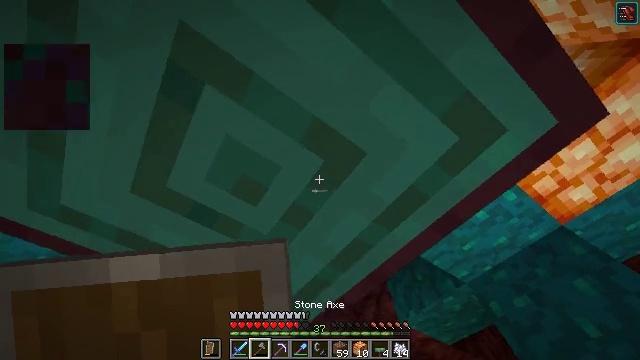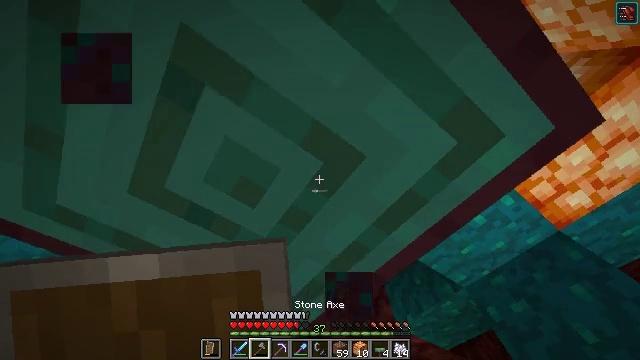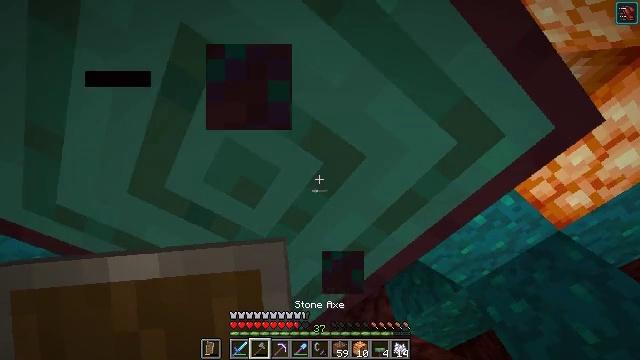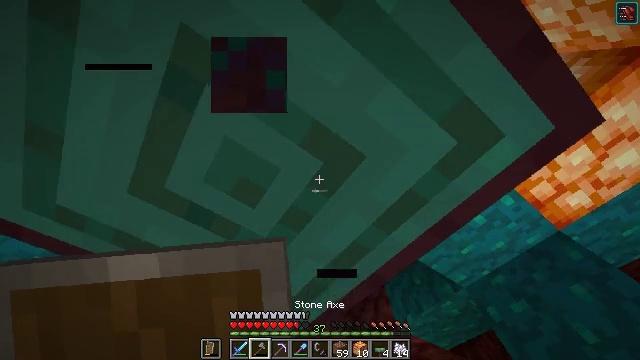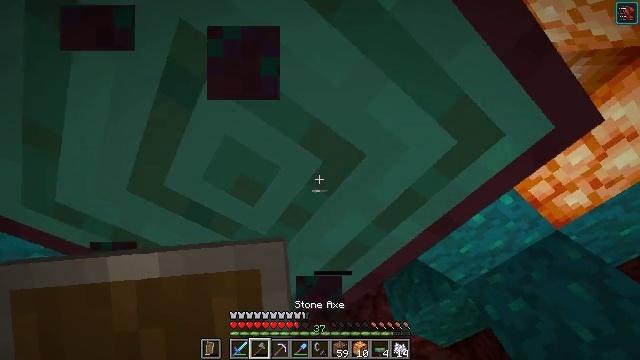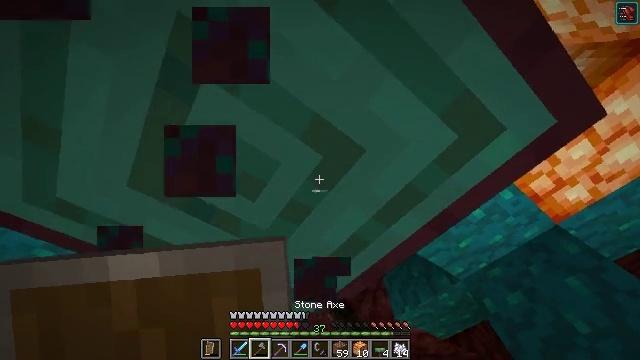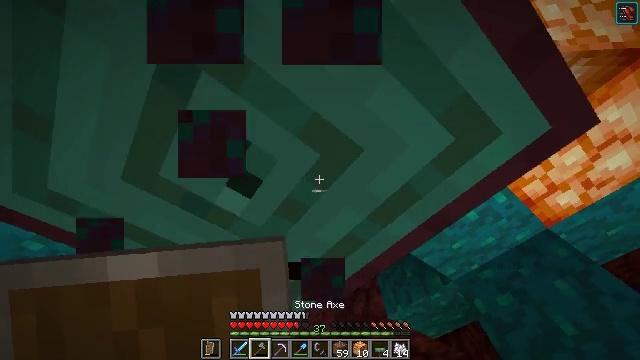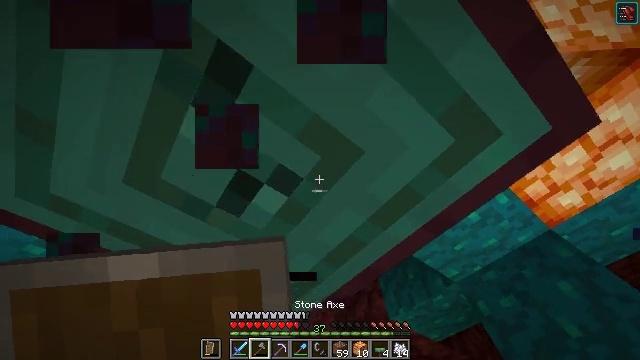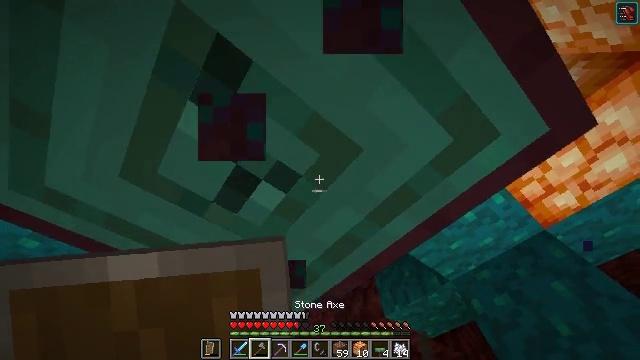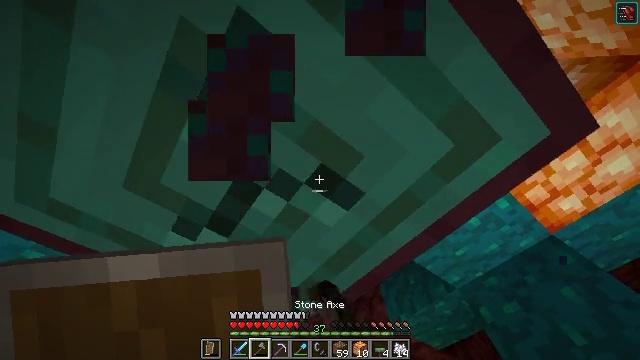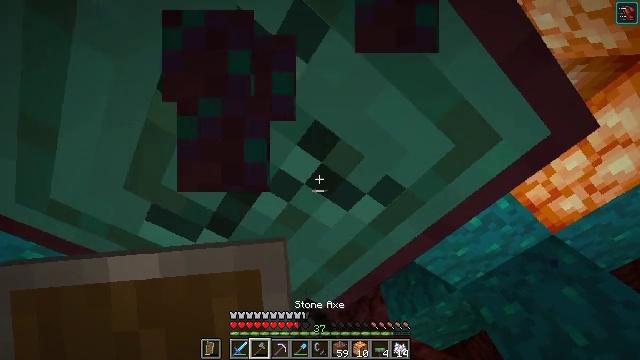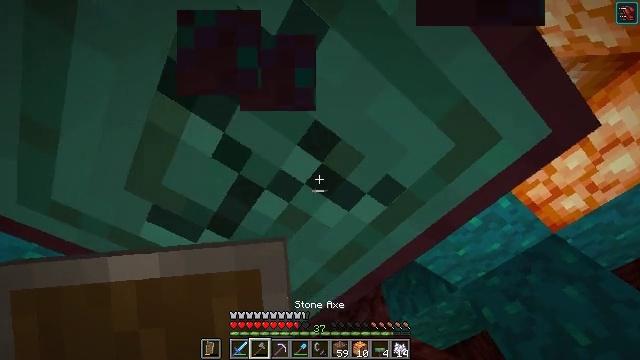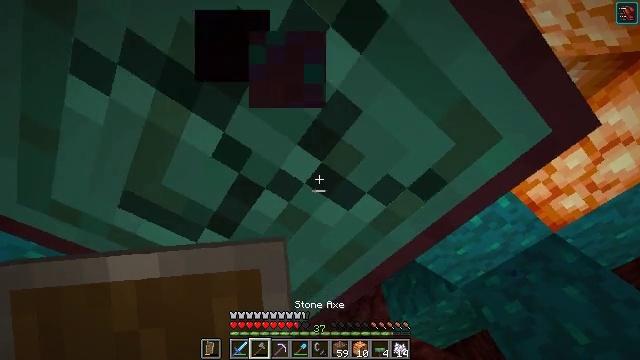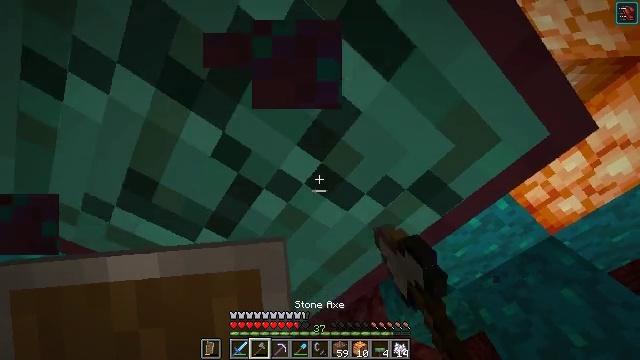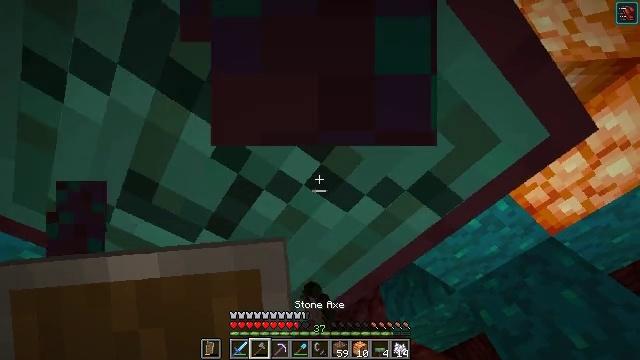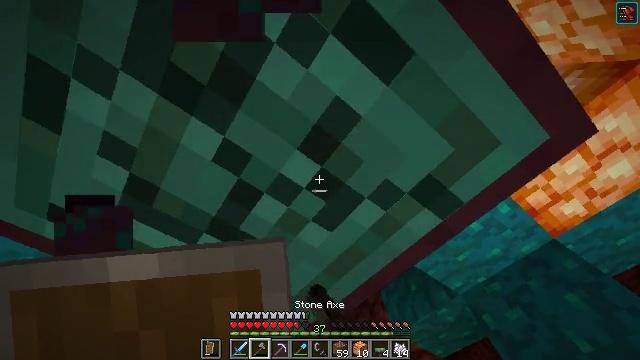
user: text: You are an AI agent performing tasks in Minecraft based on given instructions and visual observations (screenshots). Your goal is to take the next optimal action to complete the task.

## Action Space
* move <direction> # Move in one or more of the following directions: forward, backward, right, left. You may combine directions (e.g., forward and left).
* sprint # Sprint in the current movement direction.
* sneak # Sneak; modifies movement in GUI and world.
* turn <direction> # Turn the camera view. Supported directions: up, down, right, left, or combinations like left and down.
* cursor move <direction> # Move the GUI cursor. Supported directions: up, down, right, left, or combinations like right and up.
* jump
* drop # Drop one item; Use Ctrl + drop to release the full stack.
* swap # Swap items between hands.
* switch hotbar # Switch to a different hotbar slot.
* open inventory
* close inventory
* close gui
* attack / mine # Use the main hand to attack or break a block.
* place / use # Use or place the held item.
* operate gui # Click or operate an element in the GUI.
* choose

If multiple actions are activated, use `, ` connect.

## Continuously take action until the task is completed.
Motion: motion action
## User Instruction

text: Gather warped stem with an axe.
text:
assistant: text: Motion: attack / mine
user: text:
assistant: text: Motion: attack / mine
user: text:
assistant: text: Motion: attack / mine
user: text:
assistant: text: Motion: attack / mine
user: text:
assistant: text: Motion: turn down, attack / mine
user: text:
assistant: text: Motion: turn right, attack / mine
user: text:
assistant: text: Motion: attack / mine
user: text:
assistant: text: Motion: turn right, attack / mine
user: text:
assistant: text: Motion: turn left and up, attack / mine
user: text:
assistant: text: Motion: attack / mine
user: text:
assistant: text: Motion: attack / mine
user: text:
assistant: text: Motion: attack / mine
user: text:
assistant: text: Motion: attack / mine
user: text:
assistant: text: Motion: attack / mine
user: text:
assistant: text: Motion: attack / mine
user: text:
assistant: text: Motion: turn up, attack / mine
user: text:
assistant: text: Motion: turn up, attack / mine
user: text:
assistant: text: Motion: turn up, attack / mine
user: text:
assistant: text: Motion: attack / mine
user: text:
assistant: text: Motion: attack / mine
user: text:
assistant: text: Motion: turn up, attack / mine
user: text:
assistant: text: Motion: turn up, attack / mine
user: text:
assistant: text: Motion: turn up, attack / mine
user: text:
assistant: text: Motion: turn up, attack / mine
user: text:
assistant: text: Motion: attack / mine
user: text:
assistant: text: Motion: attack / mine
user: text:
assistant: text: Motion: attack / mine
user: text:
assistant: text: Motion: attack / mine
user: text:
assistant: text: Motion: attack / mine
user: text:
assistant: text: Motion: attack / mine